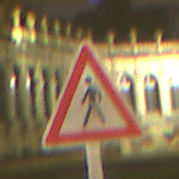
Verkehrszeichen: FussgaengerRechts
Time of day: Night
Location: Outdoor (Urban)
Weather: Overcast
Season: NotSpecified
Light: Artificial